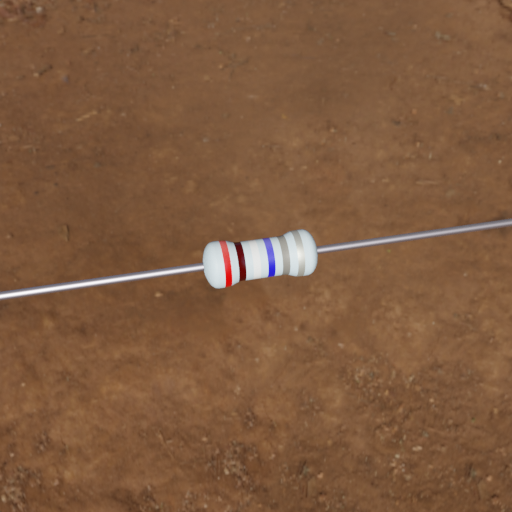
Resistor colour bands (in order): red, black, white, blue, gray, silver